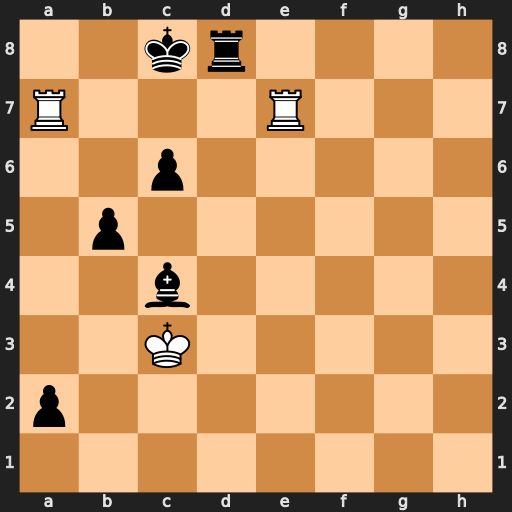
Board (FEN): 2kr4/R3R3/2p5/1p6/2b5/2K5/p7/8
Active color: w
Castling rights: -
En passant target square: -
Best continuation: Ra8#